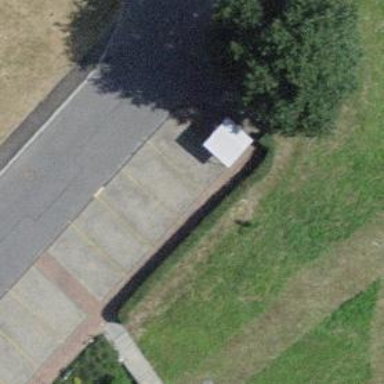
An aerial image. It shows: Bicycle parking area with racks.